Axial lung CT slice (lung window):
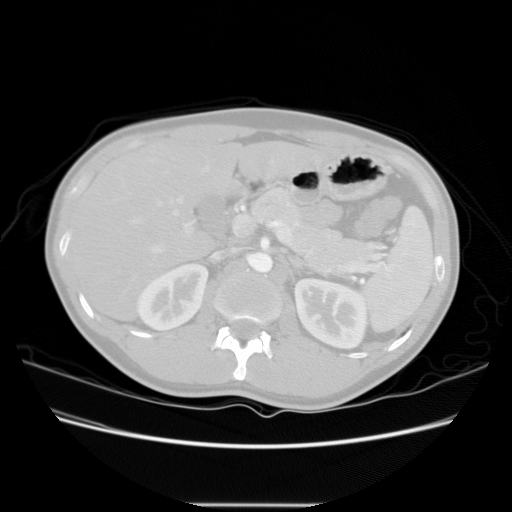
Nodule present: no